Interaction volume radius: 5 \u00c5
Interaction volume height: 15 \u00c5
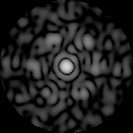
Disorder parameter: 0.7966